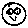
Label: smiley face